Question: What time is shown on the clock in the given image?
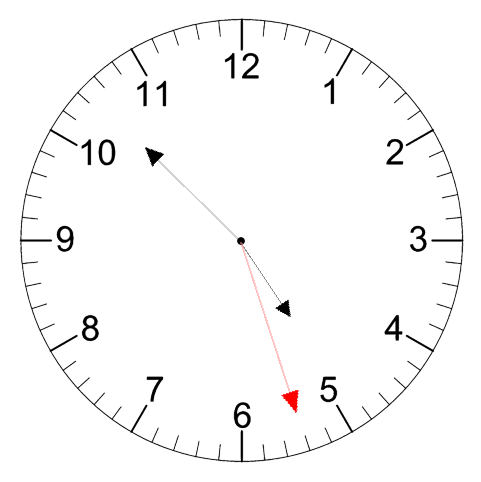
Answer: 04:52:27